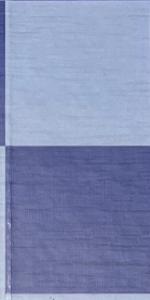
Label: Empty